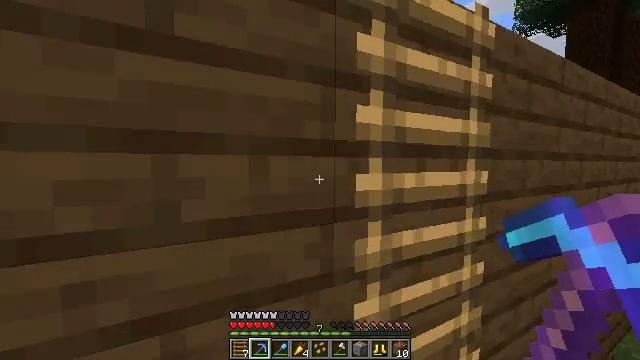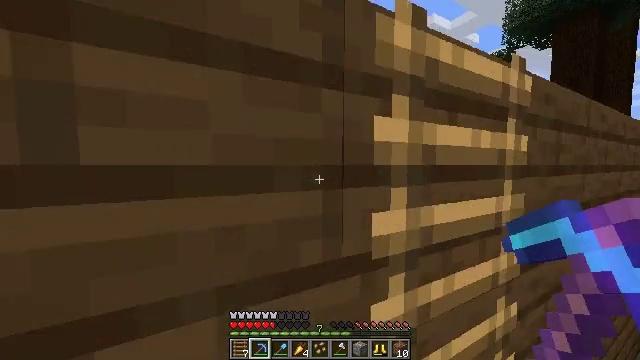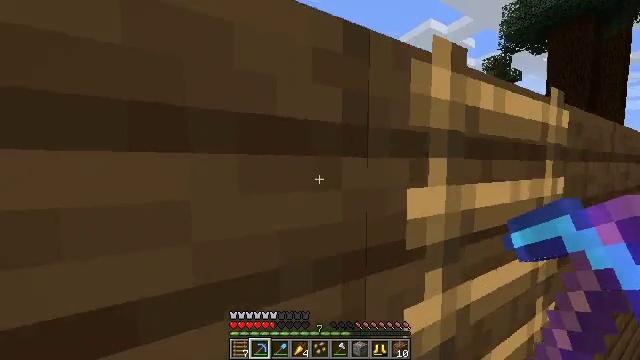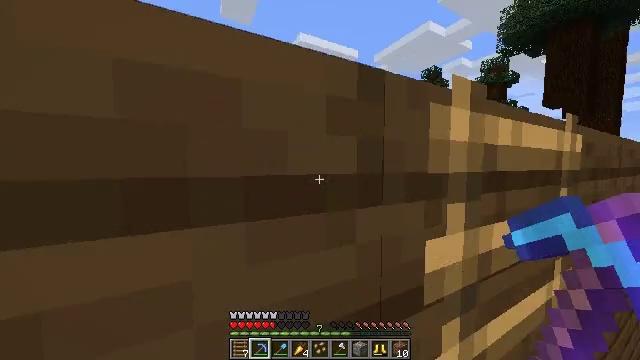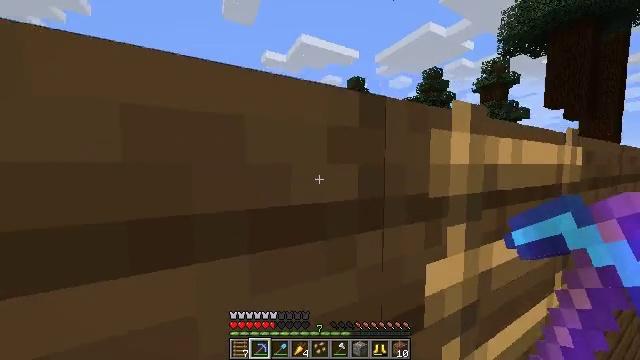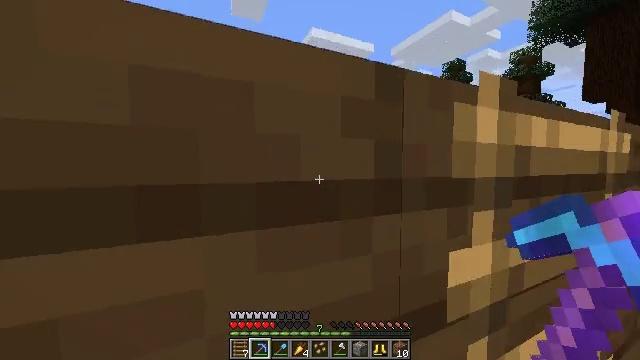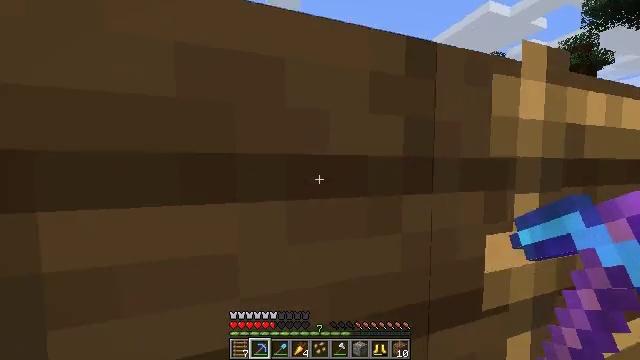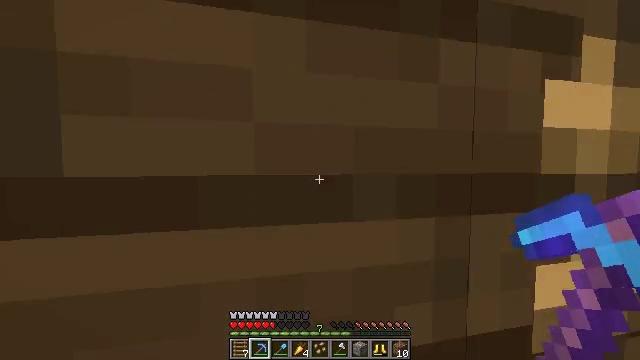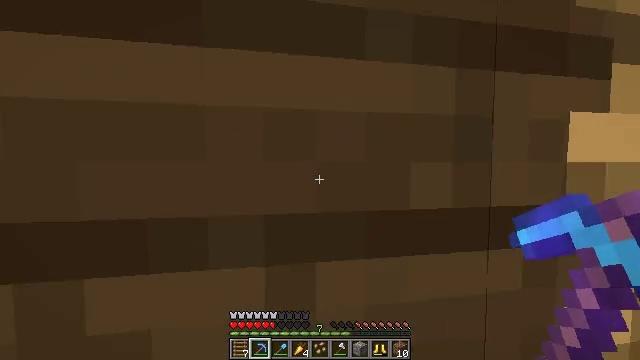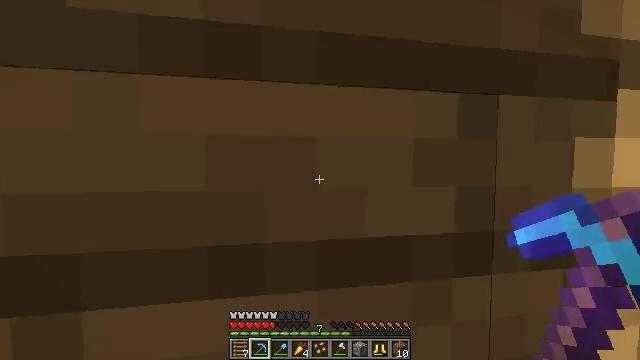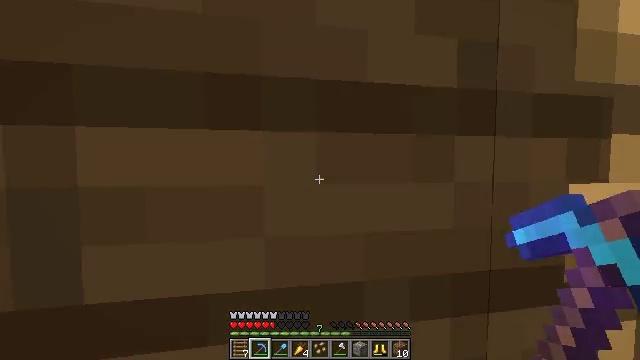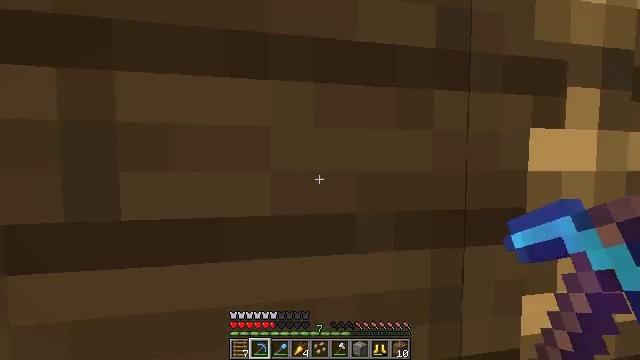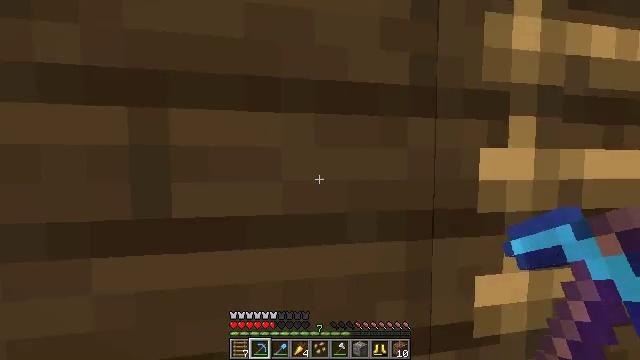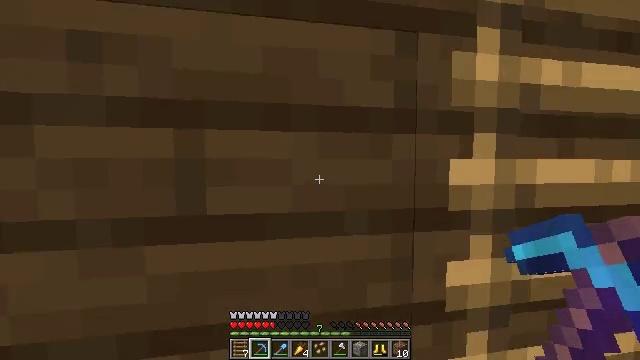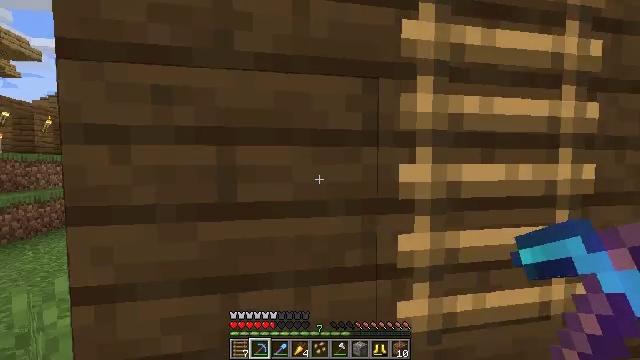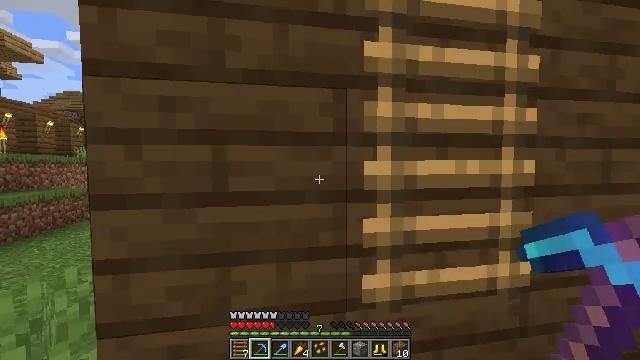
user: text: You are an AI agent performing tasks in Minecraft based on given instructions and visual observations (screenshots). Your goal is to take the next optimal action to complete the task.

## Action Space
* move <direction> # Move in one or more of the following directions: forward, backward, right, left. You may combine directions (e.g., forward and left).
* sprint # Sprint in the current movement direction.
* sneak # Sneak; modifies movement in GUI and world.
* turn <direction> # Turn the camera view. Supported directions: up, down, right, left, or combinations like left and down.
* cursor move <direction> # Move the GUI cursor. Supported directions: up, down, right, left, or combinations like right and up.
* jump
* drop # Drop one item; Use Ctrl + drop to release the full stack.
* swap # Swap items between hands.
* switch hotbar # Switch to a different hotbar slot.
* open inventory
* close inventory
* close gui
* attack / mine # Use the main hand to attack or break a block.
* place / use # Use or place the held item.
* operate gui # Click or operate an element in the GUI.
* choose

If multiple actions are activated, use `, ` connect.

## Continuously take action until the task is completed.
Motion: motion action
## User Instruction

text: Combine obsidian and an eye of ender to craft an ender chest.
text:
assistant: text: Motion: move forward, sprint, jump
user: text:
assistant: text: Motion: move forward and move right, sprint, jump
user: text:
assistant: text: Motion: move forward and move right, sprint, jump
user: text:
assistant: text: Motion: move forward and move right, sprint, jump
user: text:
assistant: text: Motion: move forward and move right, sprint, turn left, jump
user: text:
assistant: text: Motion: move forward and move right, sprint, turn left, jump
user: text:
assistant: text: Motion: move forward and move right, sprint, turn left, jump
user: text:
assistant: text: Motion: move forward, sprint, turn left
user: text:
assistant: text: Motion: no_op
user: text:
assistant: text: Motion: move back
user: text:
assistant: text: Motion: move back
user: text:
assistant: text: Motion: move back
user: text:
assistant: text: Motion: move back
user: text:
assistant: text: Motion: move back and move right
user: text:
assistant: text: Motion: move back and move right
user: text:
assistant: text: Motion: move right
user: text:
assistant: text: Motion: move right
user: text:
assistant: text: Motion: move forward
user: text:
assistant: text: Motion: move forward, sprint, turn up, jump
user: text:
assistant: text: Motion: move forward, sprint, jump
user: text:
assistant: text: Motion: move forward, sprint, jump
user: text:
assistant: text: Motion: move forward, sprint, jump
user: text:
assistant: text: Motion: move forward, sprint, jump
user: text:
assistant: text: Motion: move forward, sprint, jump
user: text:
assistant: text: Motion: move forward, sprint, jump
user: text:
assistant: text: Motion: move forward, sprint, jump
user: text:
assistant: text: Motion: move forward, sprint, jump
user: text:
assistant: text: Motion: move forward, sprint, jump
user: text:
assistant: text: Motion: move forward, sprint, turn left
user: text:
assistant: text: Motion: move forward, sprint, turn left